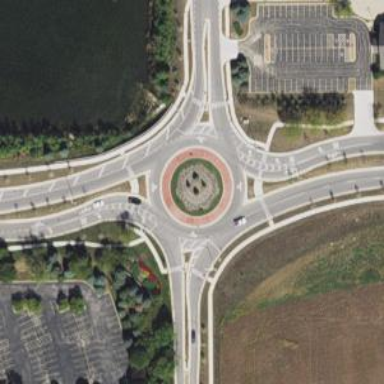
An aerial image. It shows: Secondary road leading to roundabout.